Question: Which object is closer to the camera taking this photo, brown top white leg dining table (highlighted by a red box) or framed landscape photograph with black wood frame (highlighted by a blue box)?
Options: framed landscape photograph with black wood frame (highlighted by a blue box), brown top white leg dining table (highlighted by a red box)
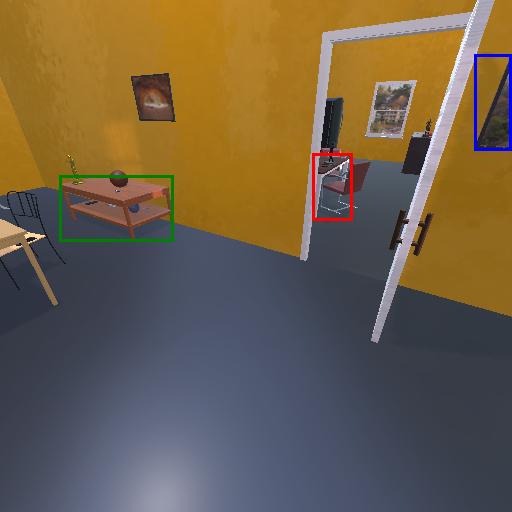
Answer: framed landscape photograph with black wood frame (highlighted by a blue box)